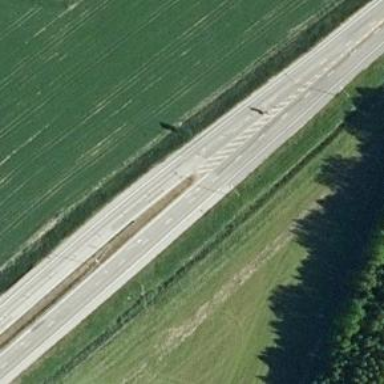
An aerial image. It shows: Asphalt road classified as trunk highway.